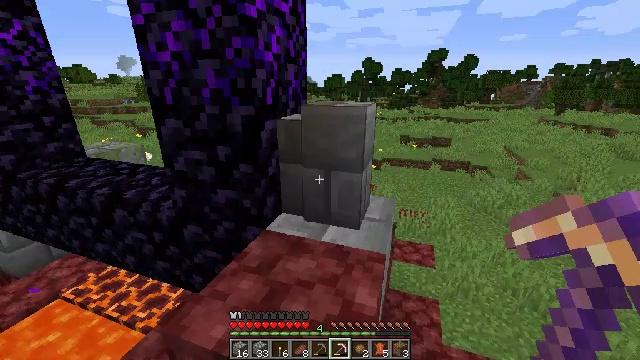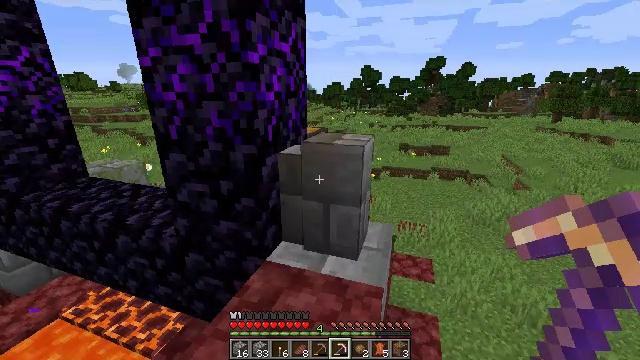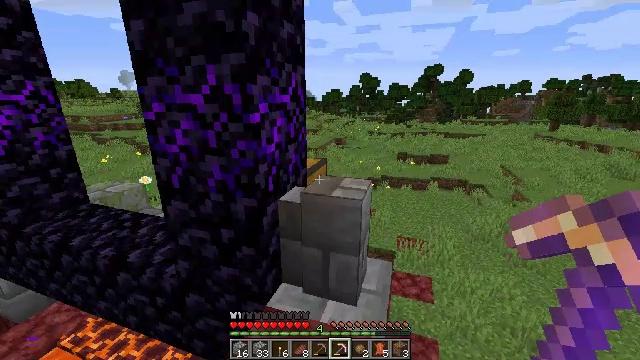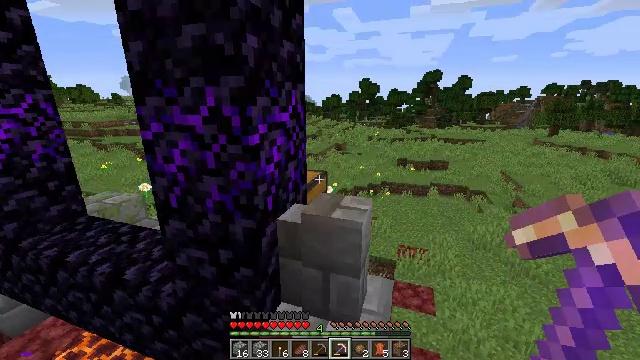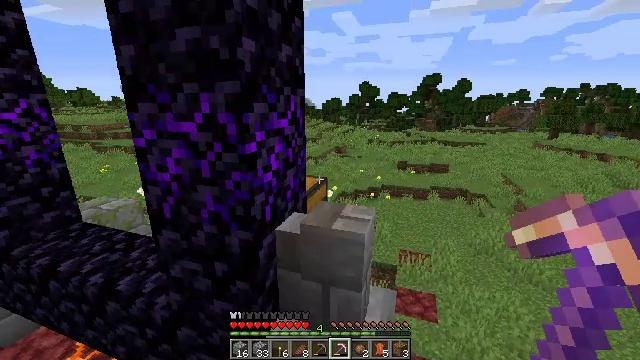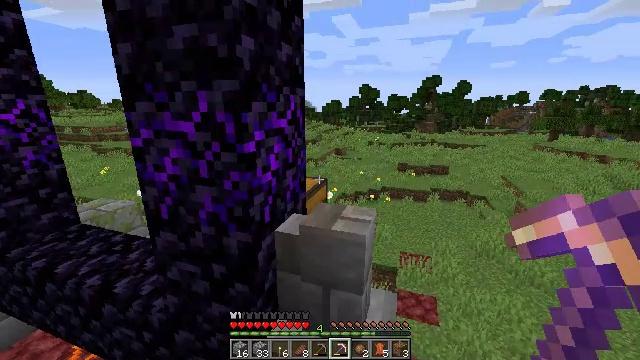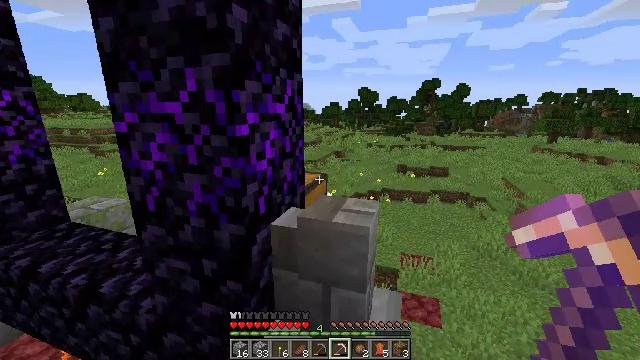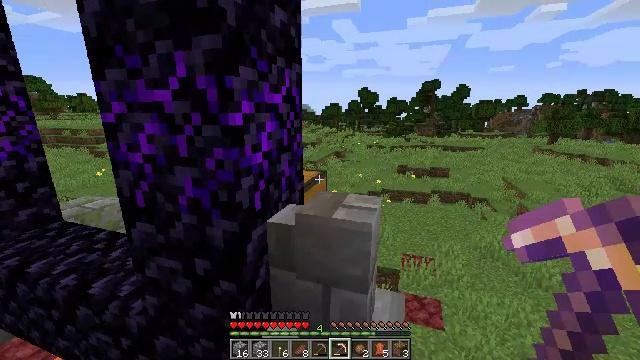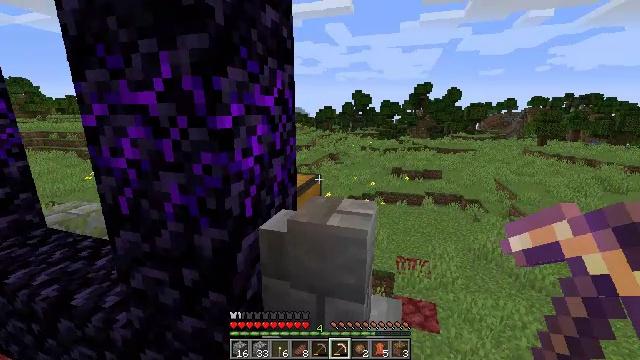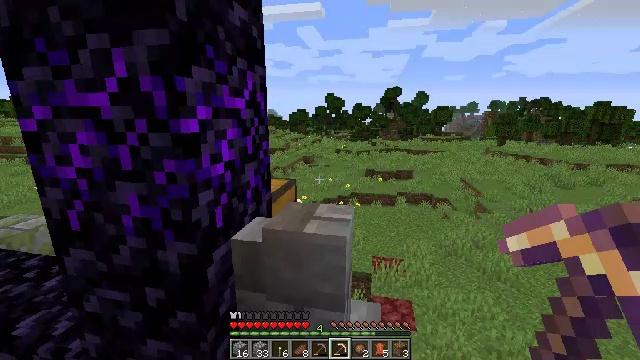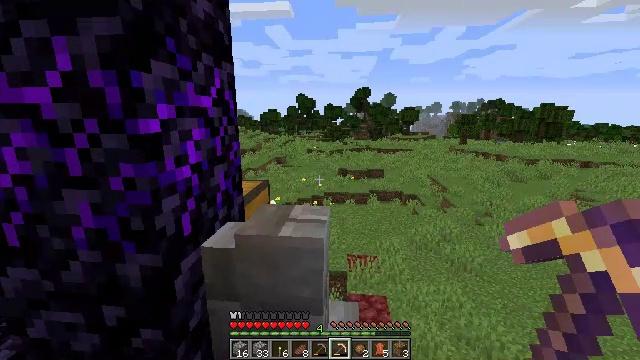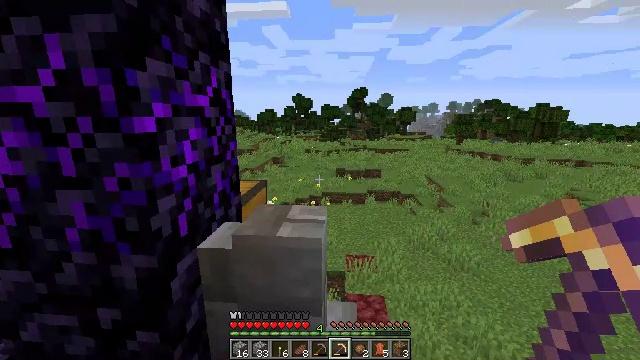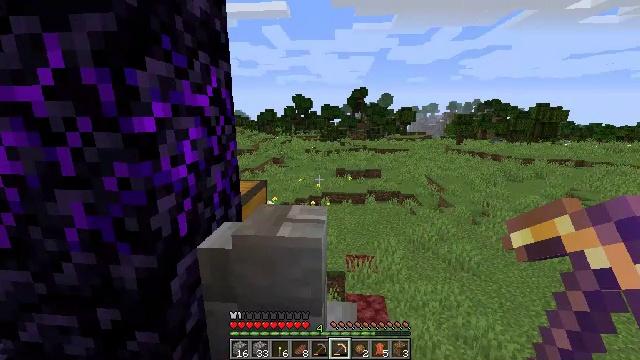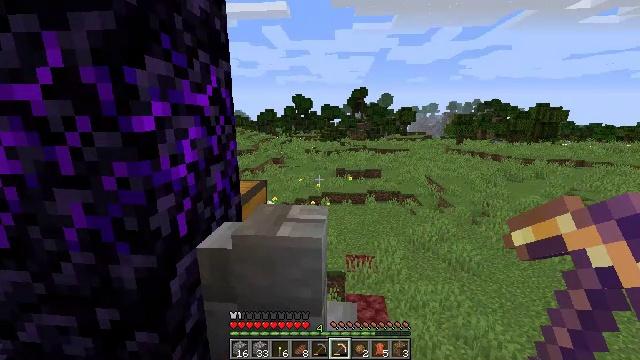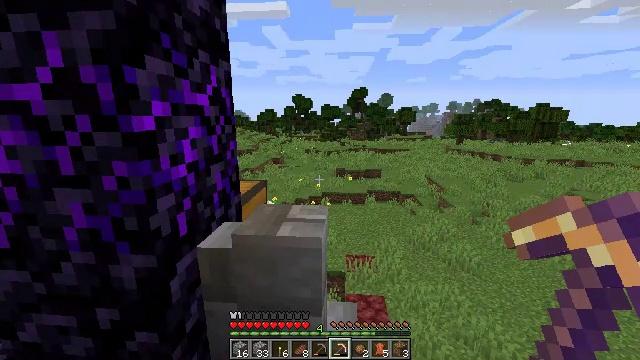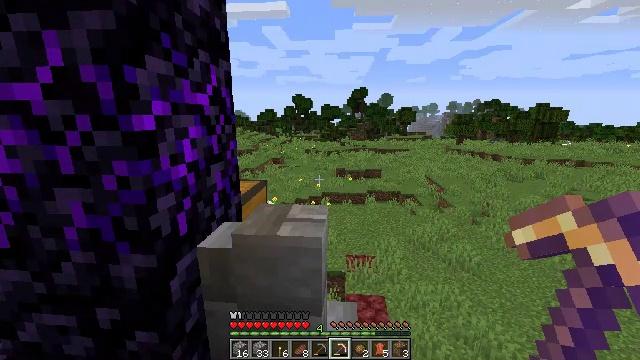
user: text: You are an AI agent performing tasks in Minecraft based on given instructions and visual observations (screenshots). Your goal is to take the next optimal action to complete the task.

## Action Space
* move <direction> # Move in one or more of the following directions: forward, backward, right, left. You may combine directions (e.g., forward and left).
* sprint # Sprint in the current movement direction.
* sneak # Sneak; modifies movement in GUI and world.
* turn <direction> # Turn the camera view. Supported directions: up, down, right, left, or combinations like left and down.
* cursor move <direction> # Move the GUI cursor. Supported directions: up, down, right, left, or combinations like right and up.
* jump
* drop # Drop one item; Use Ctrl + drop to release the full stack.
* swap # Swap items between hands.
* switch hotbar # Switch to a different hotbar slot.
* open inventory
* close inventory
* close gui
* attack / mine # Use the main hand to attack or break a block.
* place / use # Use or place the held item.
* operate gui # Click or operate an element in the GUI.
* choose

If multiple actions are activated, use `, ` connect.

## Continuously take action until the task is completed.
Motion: motion action
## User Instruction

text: Collect the grass from the surface.
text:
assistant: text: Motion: move forward, turn up, jump
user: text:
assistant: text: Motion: move forward, turn up, jump
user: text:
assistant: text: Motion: move forward, turn up, jump
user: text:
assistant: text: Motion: move forward, jump
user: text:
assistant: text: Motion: move forward, jump
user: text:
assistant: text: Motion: no_op
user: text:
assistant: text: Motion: no_op
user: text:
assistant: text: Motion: turn right
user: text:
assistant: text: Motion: turn right
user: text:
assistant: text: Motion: turn right
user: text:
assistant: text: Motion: no_op
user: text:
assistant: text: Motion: no_op
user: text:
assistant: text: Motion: no_op
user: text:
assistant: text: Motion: no_op
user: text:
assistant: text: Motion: no_op
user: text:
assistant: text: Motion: no_op
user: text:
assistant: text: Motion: no_op
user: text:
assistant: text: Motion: no_op
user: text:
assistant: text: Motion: move forward
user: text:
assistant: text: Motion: move forward
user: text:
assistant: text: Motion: move forward
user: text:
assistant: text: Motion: move forward, turn left
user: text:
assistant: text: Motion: move forward, turn left, jump
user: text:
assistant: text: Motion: move forward, turn left, jump
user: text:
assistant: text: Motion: move forward, turn left and up, jump
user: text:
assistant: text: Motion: move forward, turn left and up, jump
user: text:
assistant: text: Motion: turn left and up
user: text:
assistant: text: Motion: turn left and up
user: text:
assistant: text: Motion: turn left and up
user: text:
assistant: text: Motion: turn left and up